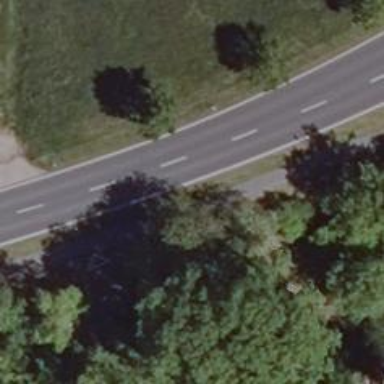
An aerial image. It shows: Primary road with asphalt surface.